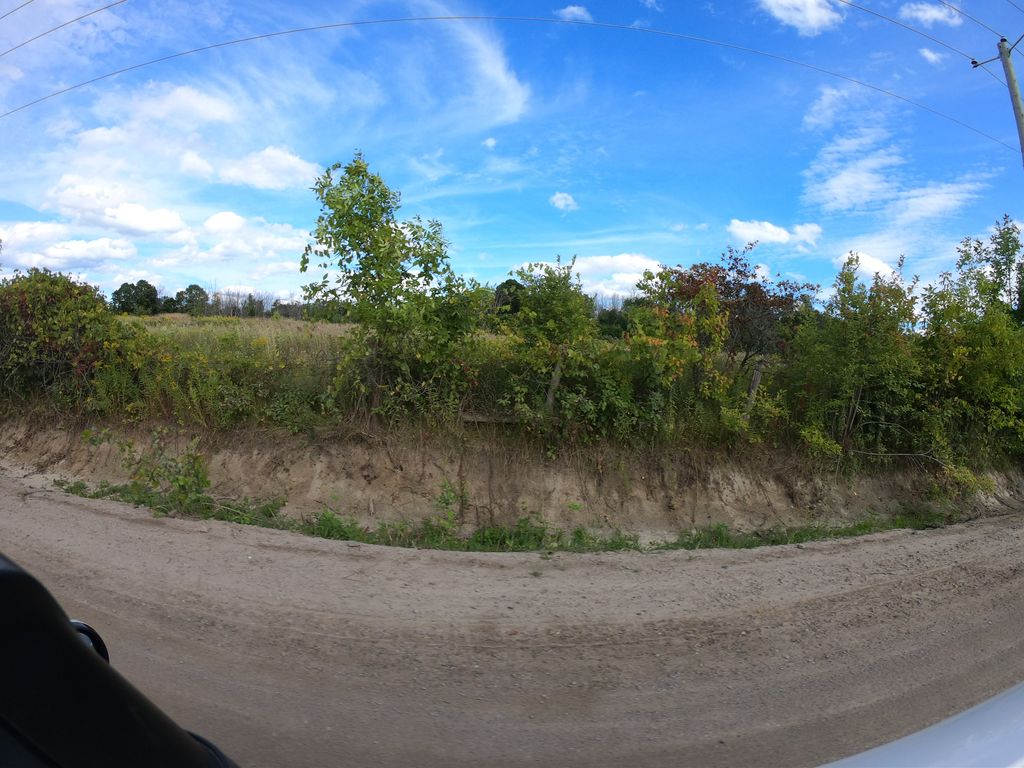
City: ottawa-gatineau